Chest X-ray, PA view. Patient: 39 years old, sex F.
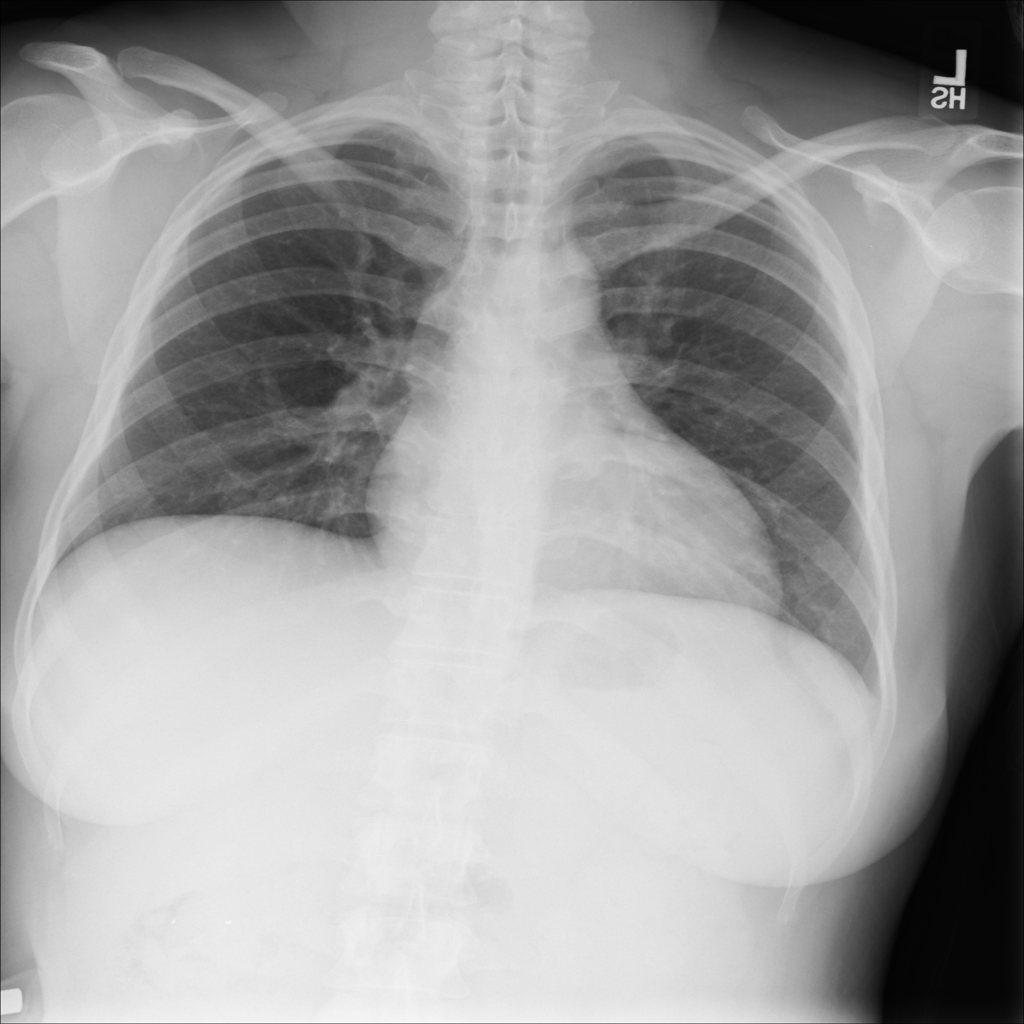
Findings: No Finding